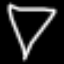
Label: diamond